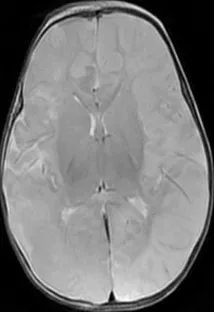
(A) MRI brain T2 weighted image that highlight cerebral oedema and cortical sulcal effacement.
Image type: radiology (mri)